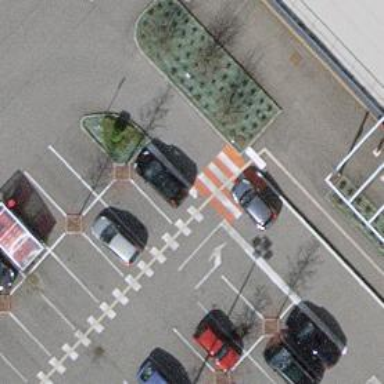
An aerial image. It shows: Road serving as parking aisle.